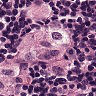
Metastatic tissue present: yes